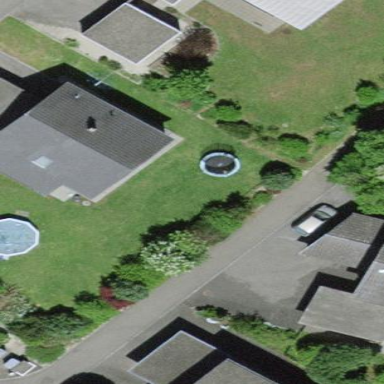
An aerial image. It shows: Simple house.